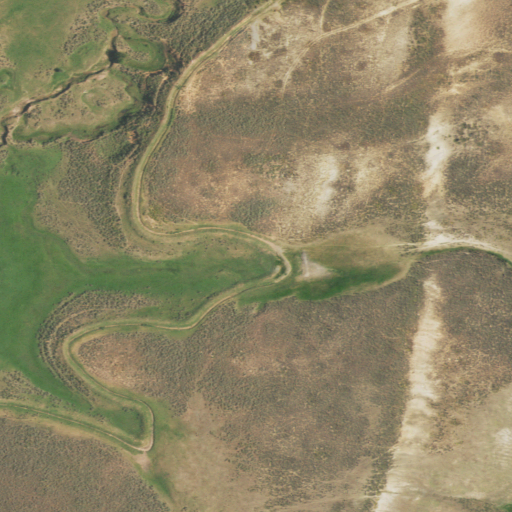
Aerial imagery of valley in Wyoming named Short Draw containing shrub, herbaceous wetlands, and woody wetlands